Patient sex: M
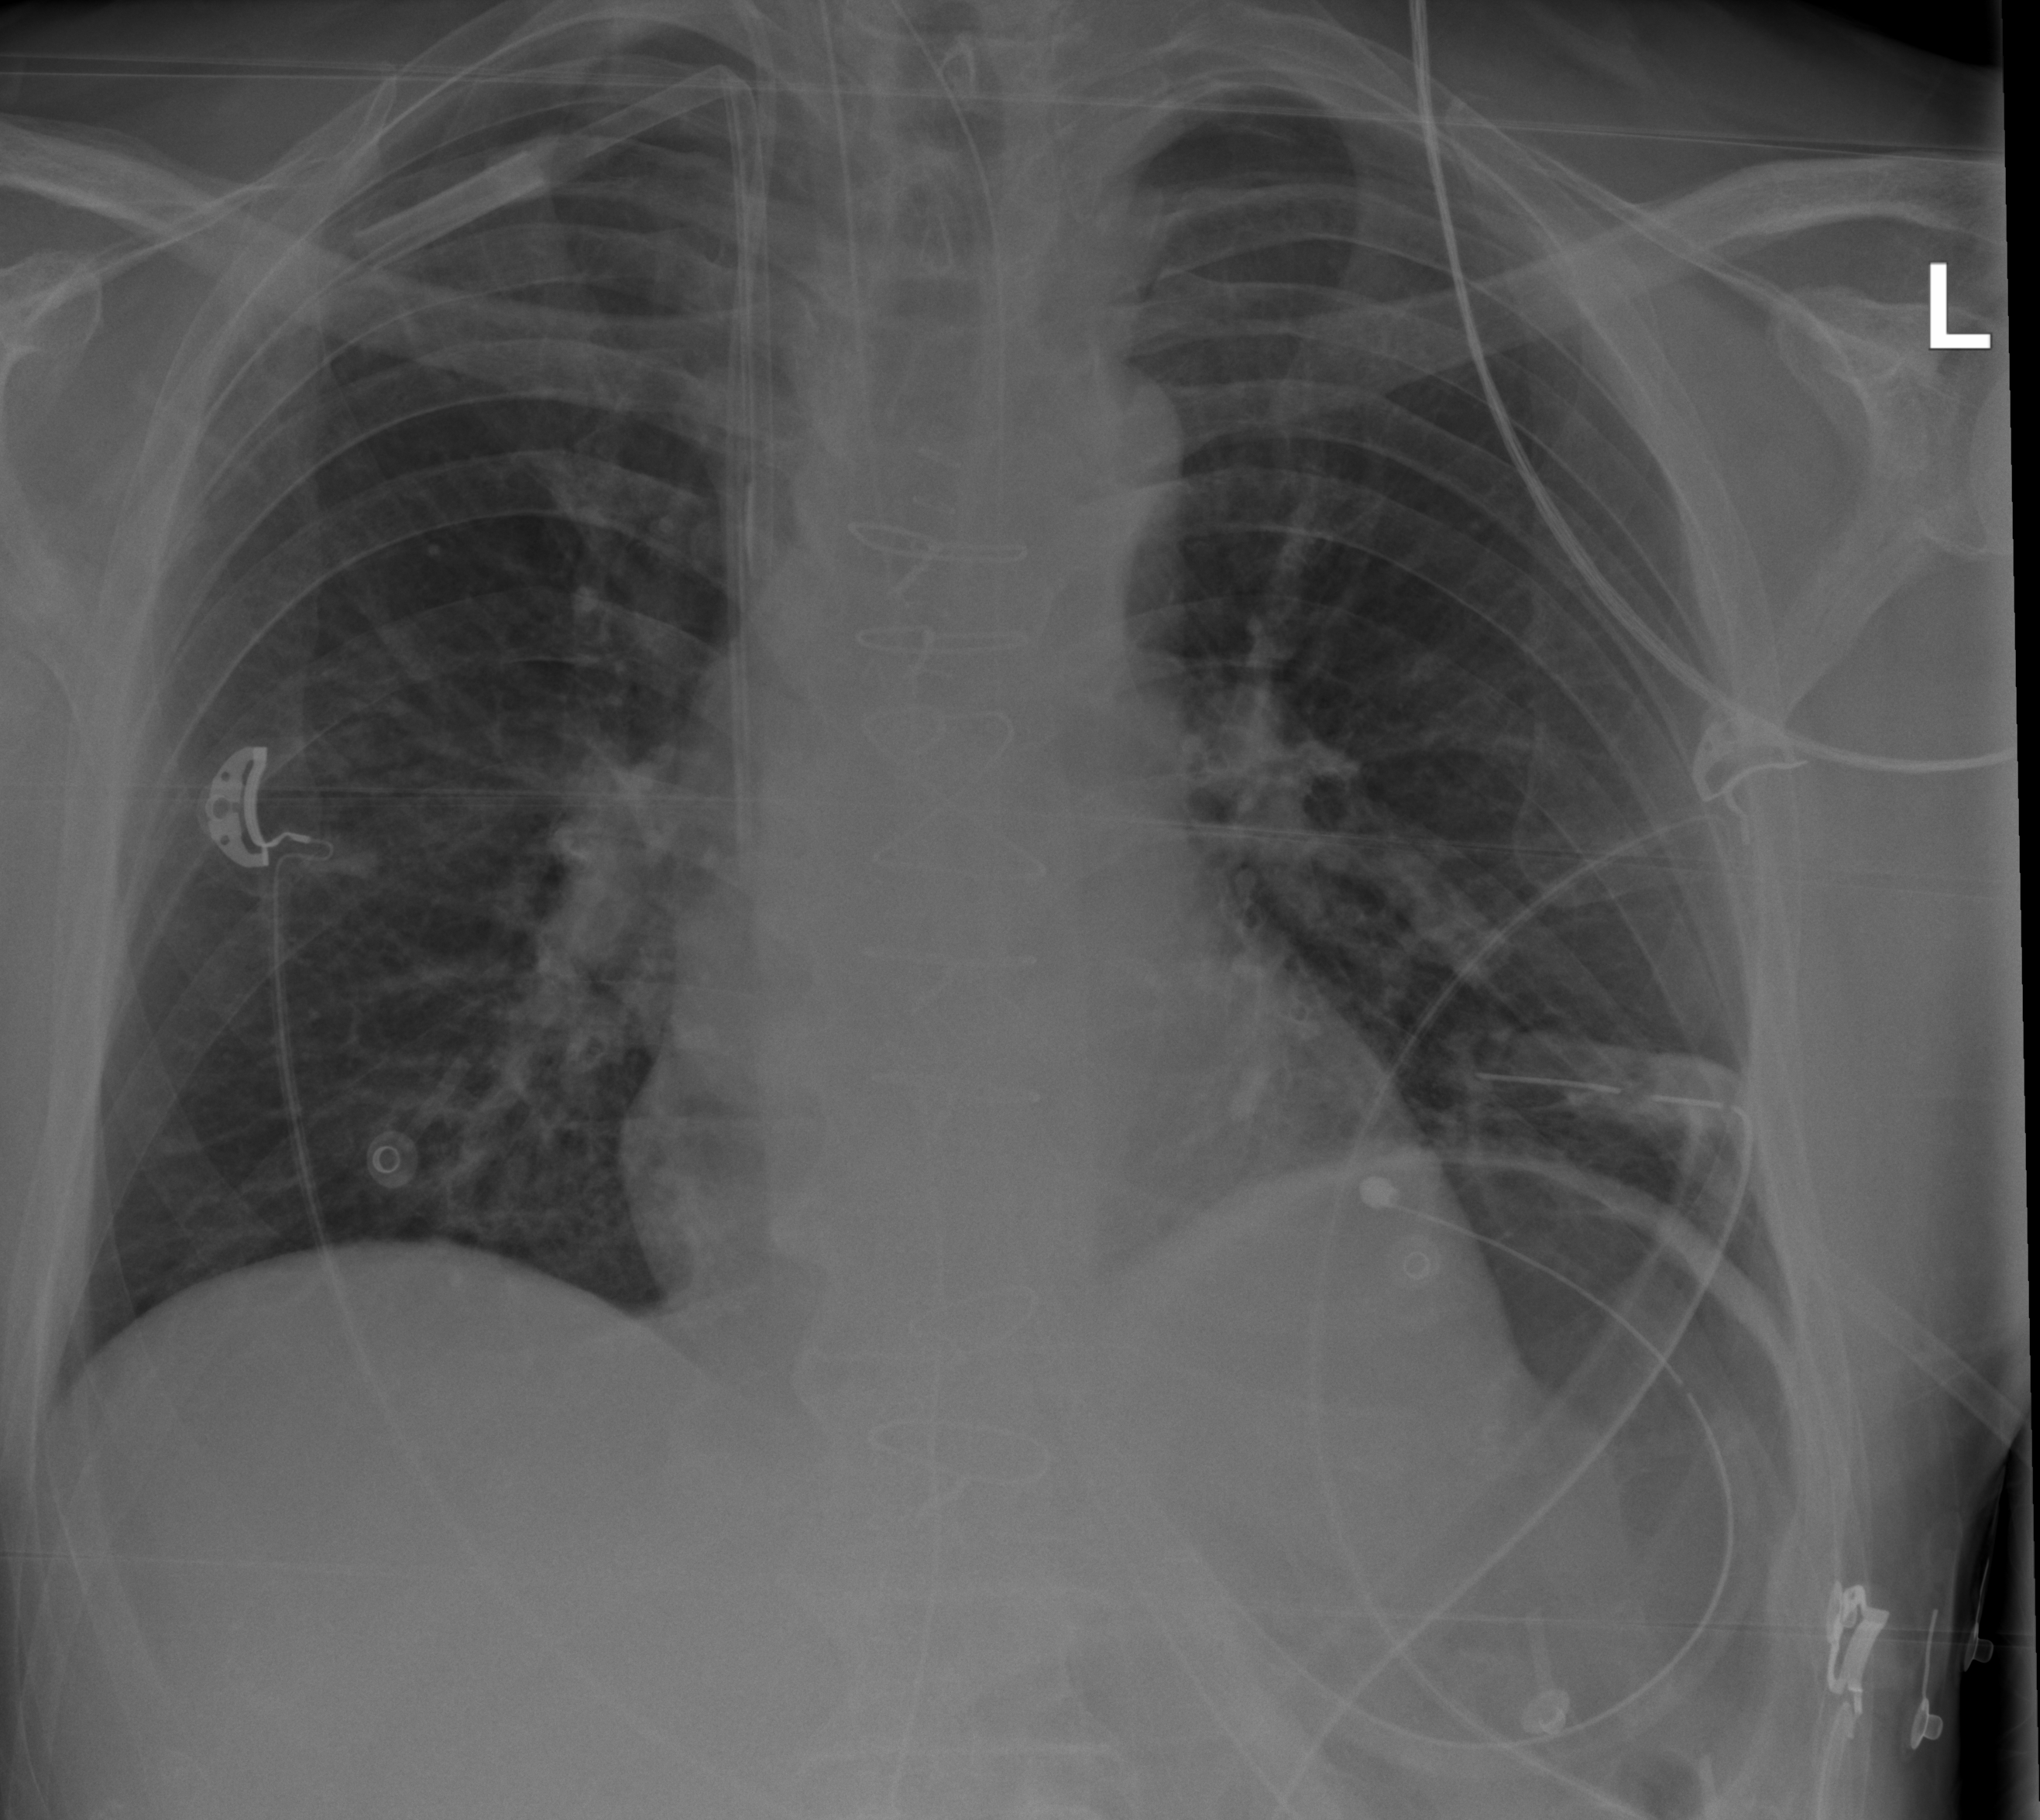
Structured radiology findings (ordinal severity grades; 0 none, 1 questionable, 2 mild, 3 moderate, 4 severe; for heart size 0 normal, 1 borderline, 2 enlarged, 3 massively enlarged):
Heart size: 0
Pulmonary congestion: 0
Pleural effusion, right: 0
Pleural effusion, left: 0
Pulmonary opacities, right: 0
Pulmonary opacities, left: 0
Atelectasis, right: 0
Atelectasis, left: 2